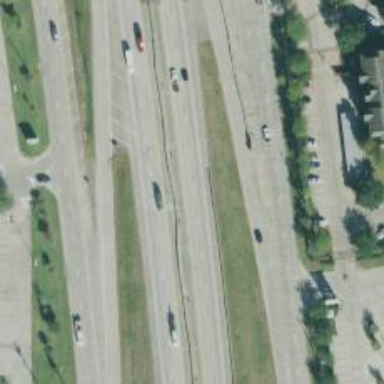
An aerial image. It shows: Motorway.